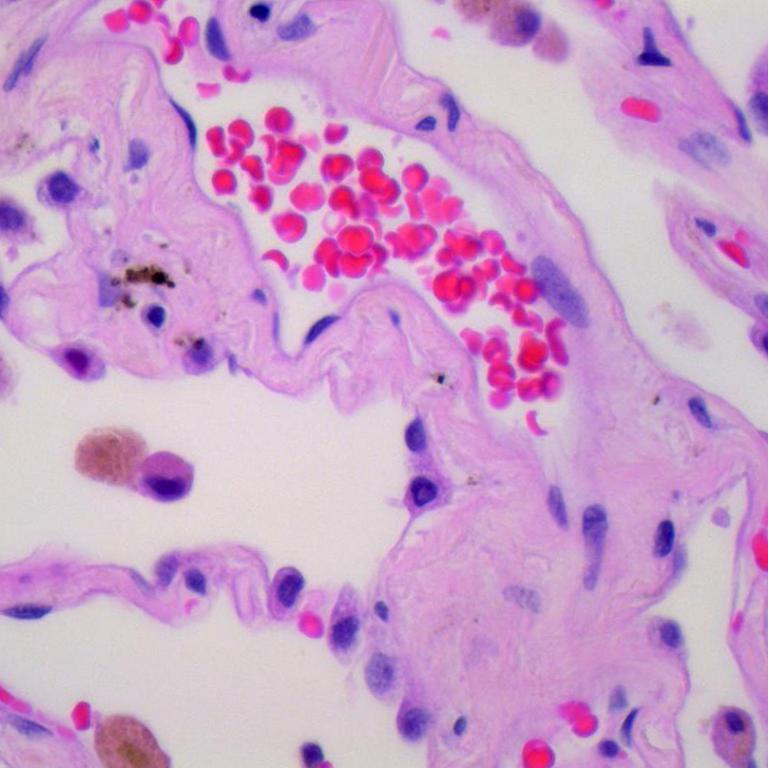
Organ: lung
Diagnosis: benign